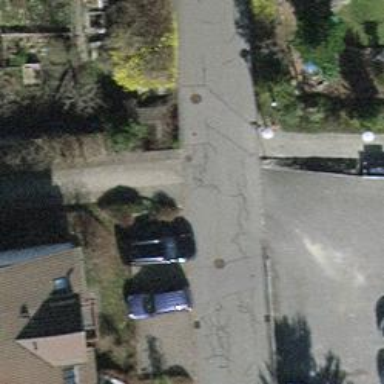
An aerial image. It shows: Residential road with asphalt surface.